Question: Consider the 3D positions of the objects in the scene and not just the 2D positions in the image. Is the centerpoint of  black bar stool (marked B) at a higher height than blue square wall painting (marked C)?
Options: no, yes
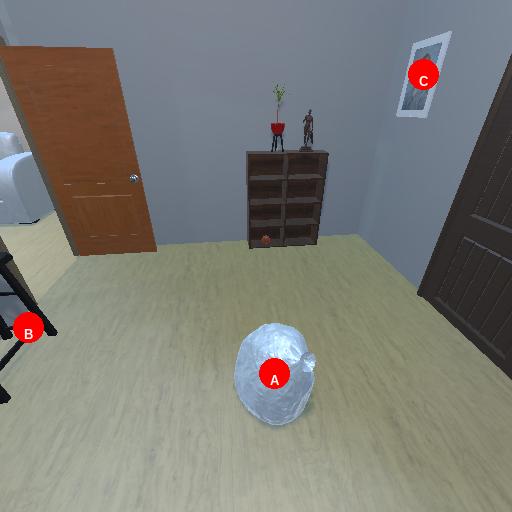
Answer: no